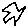
Label: star